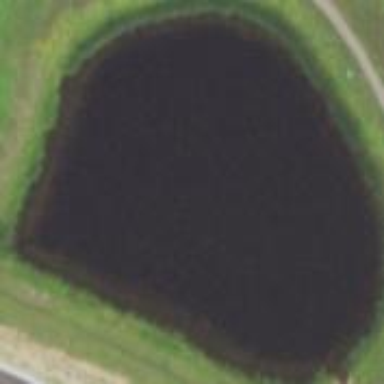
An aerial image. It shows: Peaceful pond surrounded by nature.